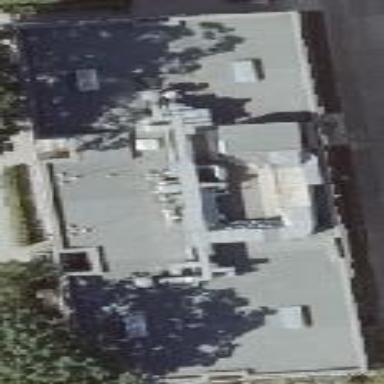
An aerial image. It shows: Hospital building.